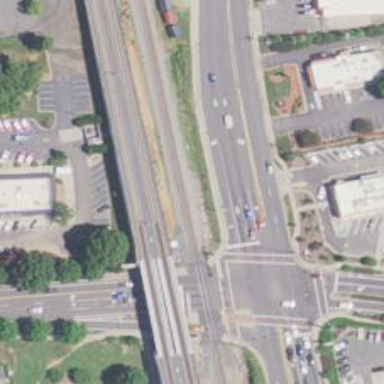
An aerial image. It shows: Light rail bridge with electrified contact line.